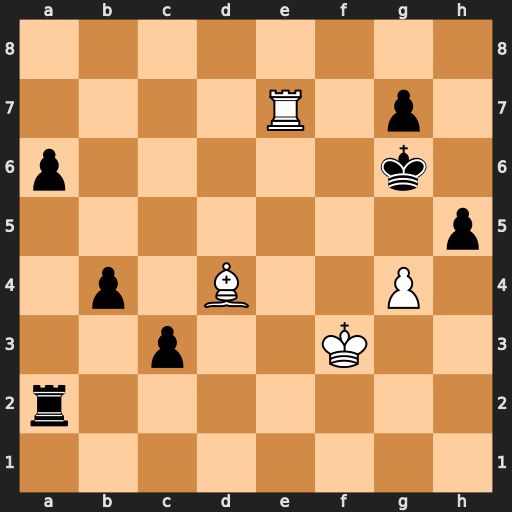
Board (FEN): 8/4R1p1/p5k1/7p/1p1B2P1/2p2K2/r7/8
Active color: w
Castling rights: -
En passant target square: -
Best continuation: Rxg7+ Kh6 g5#